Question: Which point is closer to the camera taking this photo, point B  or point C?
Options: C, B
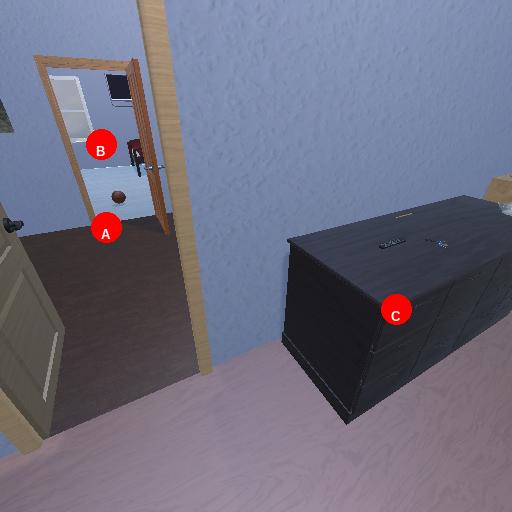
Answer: C